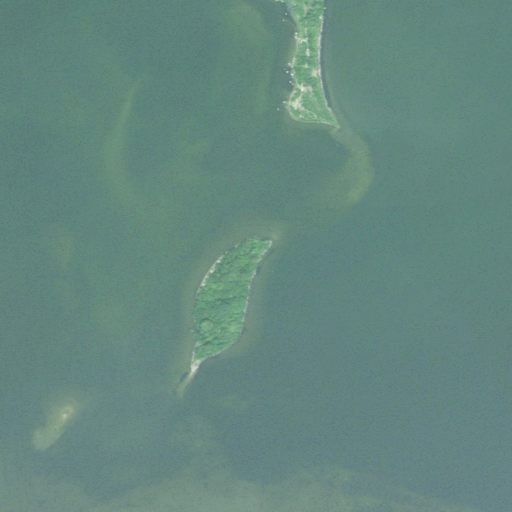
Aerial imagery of island in Rhode Island named Jacob Island containing open water, herbaceous wetlands, and barren land